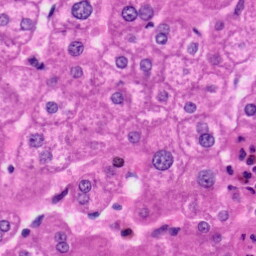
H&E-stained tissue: Liver